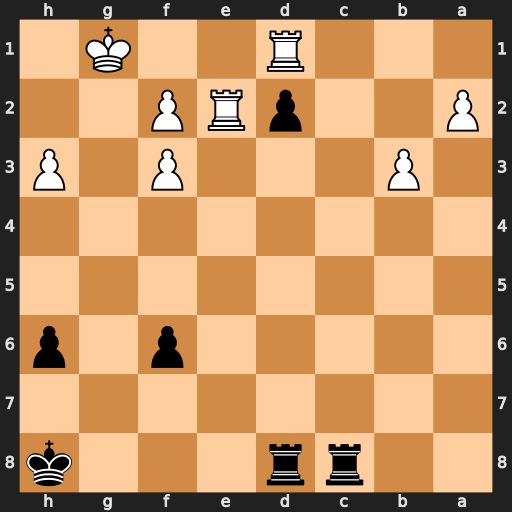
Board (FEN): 2rr3k/8/5p1p/8/8/1P3P1P/P2pRP2/3R2K1
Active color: b
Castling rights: -
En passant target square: -
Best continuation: Rc1 Rxd2 Rxd1+ Rxd1 Rxd1+